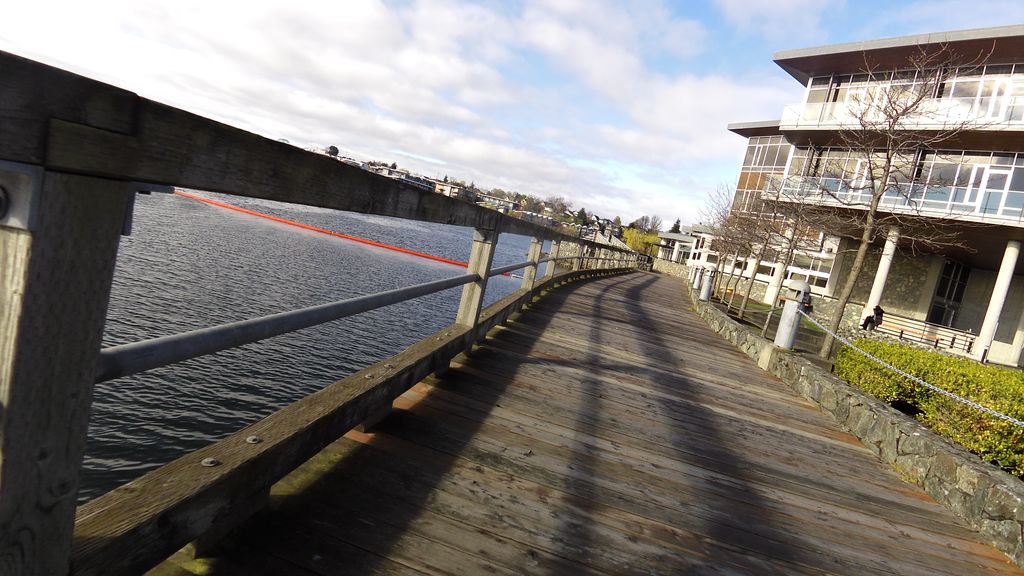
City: victoria